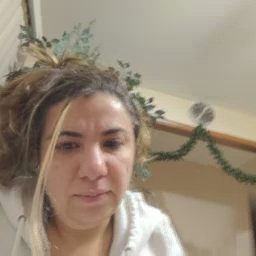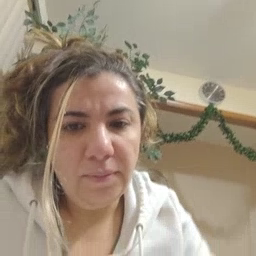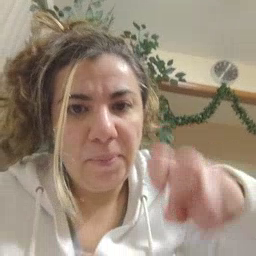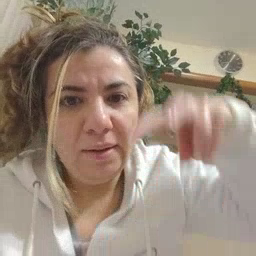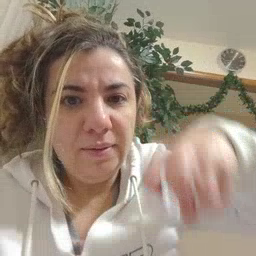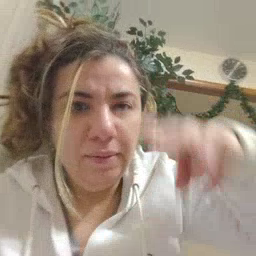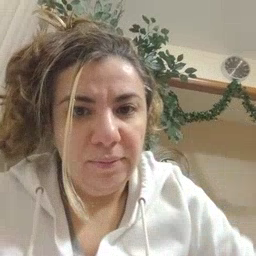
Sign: jump